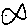
Label: fish